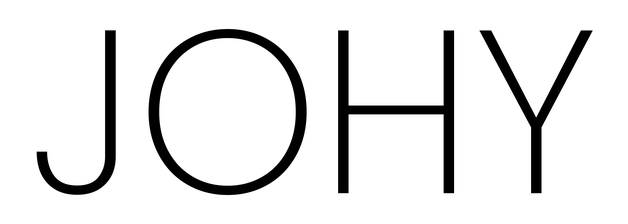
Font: Poppins-ExtraLight